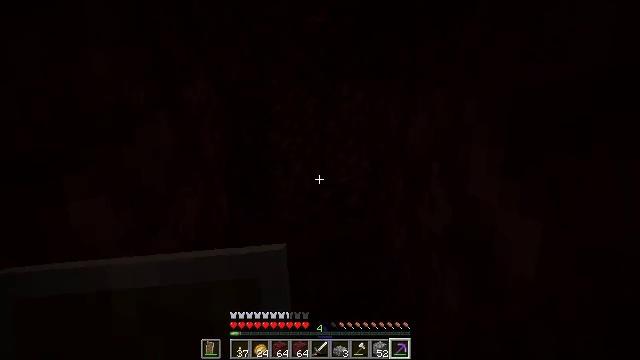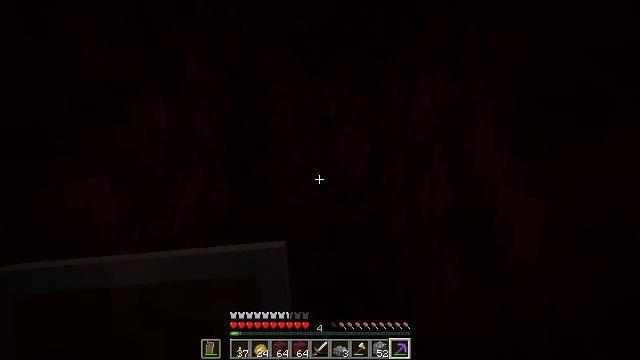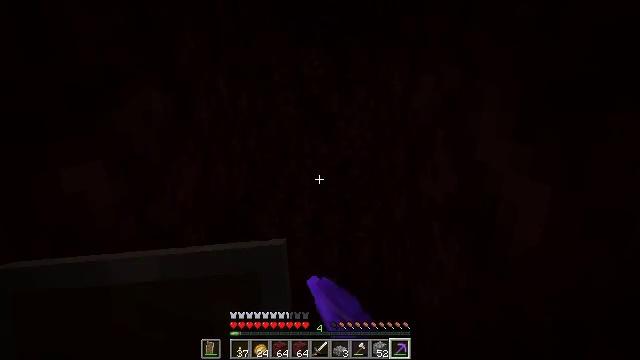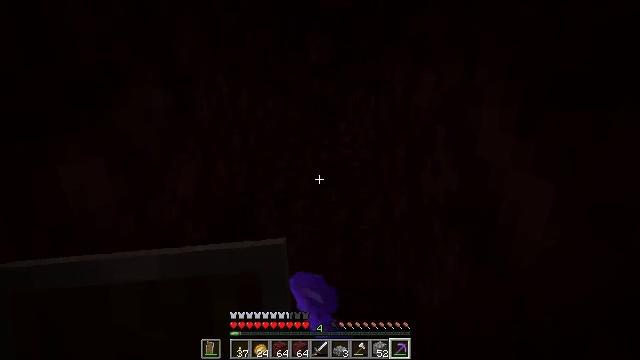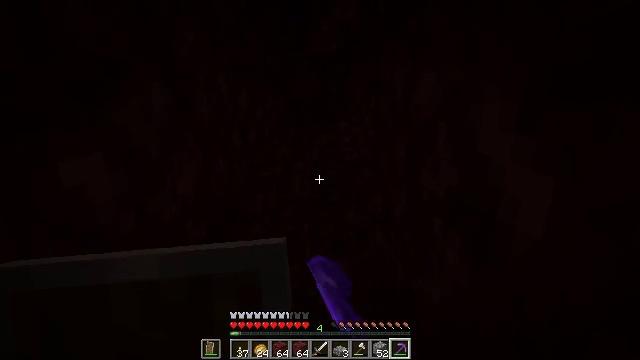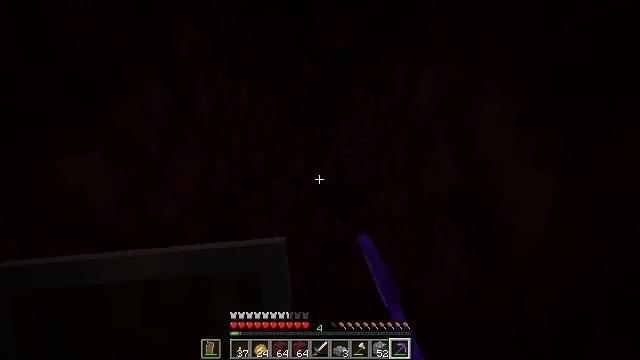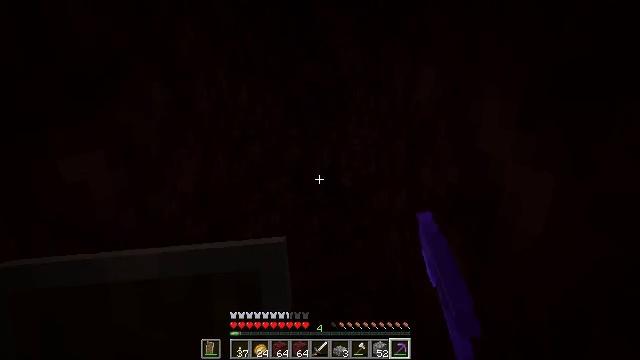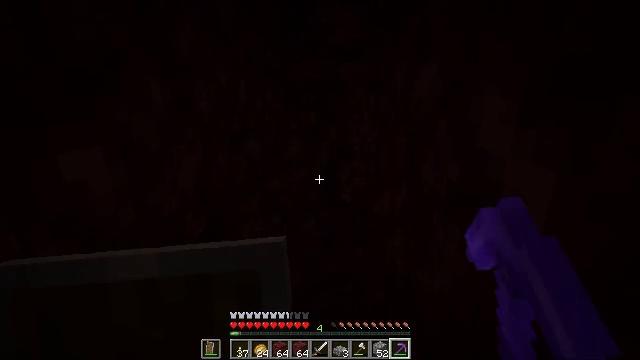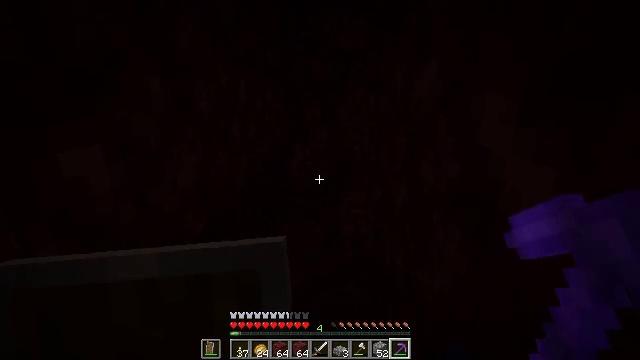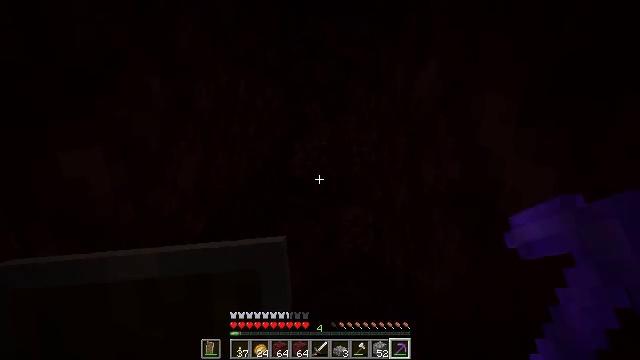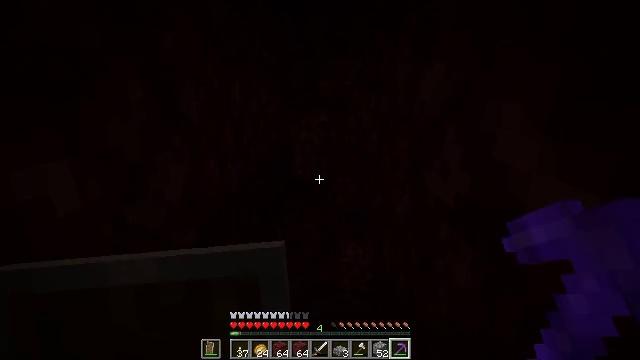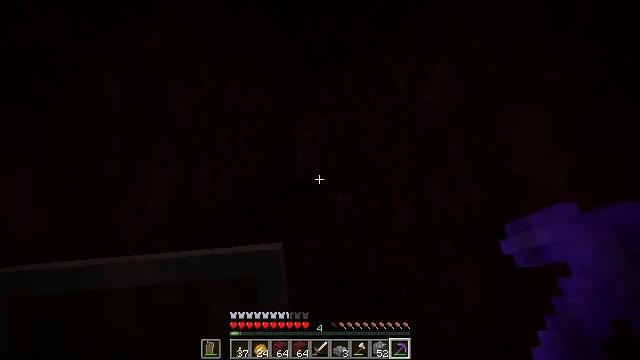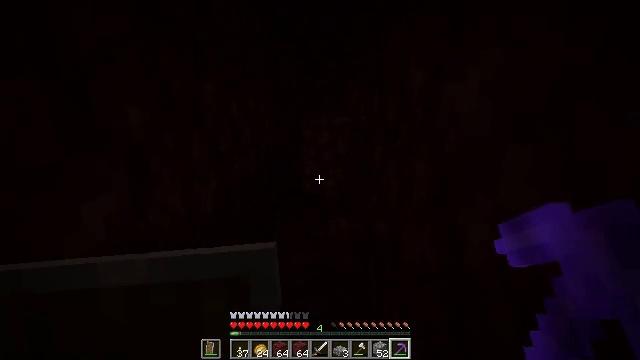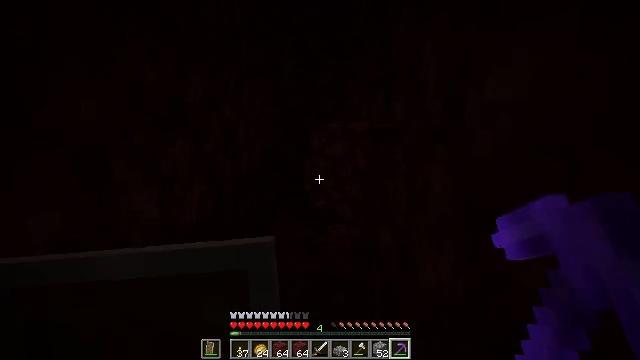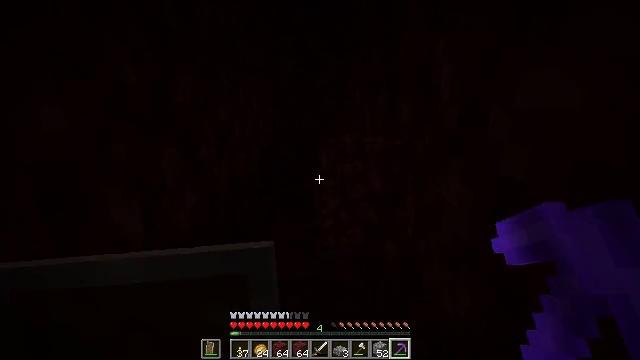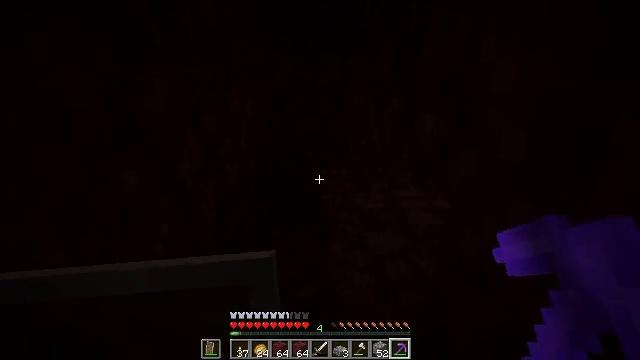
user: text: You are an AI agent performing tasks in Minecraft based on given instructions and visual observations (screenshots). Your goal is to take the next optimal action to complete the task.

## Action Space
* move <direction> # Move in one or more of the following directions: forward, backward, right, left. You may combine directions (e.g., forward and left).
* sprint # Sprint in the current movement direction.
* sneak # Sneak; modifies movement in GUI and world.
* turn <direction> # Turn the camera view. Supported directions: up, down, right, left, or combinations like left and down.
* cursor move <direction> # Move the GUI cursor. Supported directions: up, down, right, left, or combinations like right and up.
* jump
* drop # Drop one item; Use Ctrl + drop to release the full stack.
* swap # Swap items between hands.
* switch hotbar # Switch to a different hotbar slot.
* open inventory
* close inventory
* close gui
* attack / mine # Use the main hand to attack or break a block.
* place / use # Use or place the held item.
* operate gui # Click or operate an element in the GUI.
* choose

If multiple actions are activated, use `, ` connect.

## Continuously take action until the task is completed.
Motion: motion action
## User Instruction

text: Gather netherrack as a building material.
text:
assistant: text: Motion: turn down, attack / mine
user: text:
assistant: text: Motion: turn down, attack / mine
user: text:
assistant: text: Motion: attack / mine
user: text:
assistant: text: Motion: no_op
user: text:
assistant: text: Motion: no_op
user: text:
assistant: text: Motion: no_op
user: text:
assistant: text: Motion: no_op
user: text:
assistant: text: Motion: no_op
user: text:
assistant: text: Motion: no_op
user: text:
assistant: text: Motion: move forward
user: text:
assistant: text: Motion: move forward
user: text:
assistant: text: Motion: move forward
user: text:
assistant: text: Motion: move forward
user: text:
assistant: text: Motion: move forward
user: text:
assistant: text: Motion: move forward
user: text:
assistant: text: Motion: move forward
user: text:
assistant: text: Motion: move forward, attack / mine
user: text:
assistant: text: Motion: move forward, attack / mine
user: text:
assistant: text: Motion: move forward, turn up, attack / mine
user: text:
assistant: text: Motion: move forward, turn up, attack / mine
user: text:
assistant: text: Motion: move forward, turn up, attack / mine
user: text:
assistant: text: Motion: turn up, attack / mine
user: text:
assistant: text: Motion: turn up, attack / mine
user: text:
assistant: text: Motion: turn up, attack / mine
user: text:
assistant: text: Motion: attack / mine
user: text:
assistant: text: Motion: attack / mine
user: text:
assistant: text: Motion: no_op
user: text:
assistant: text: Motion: no_op
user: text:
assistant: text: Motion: move forward, turn down
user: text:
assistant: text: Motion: move forward, turn down